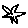
Label: hexagon